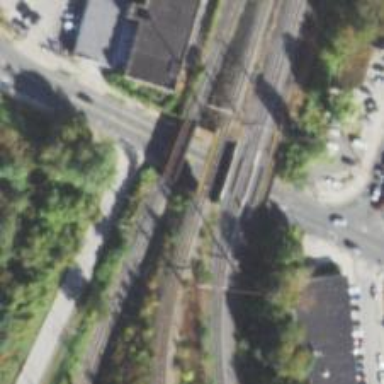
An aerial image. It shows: Disused railway bridge with electrified contact line.